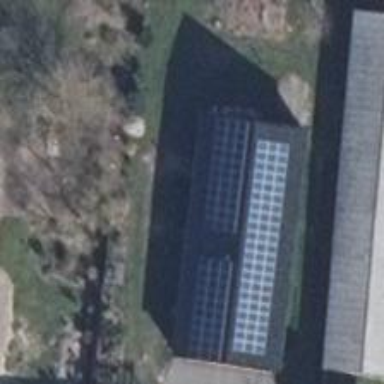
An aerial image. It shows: Small solar photovoltaic panel generator is producing electricity.